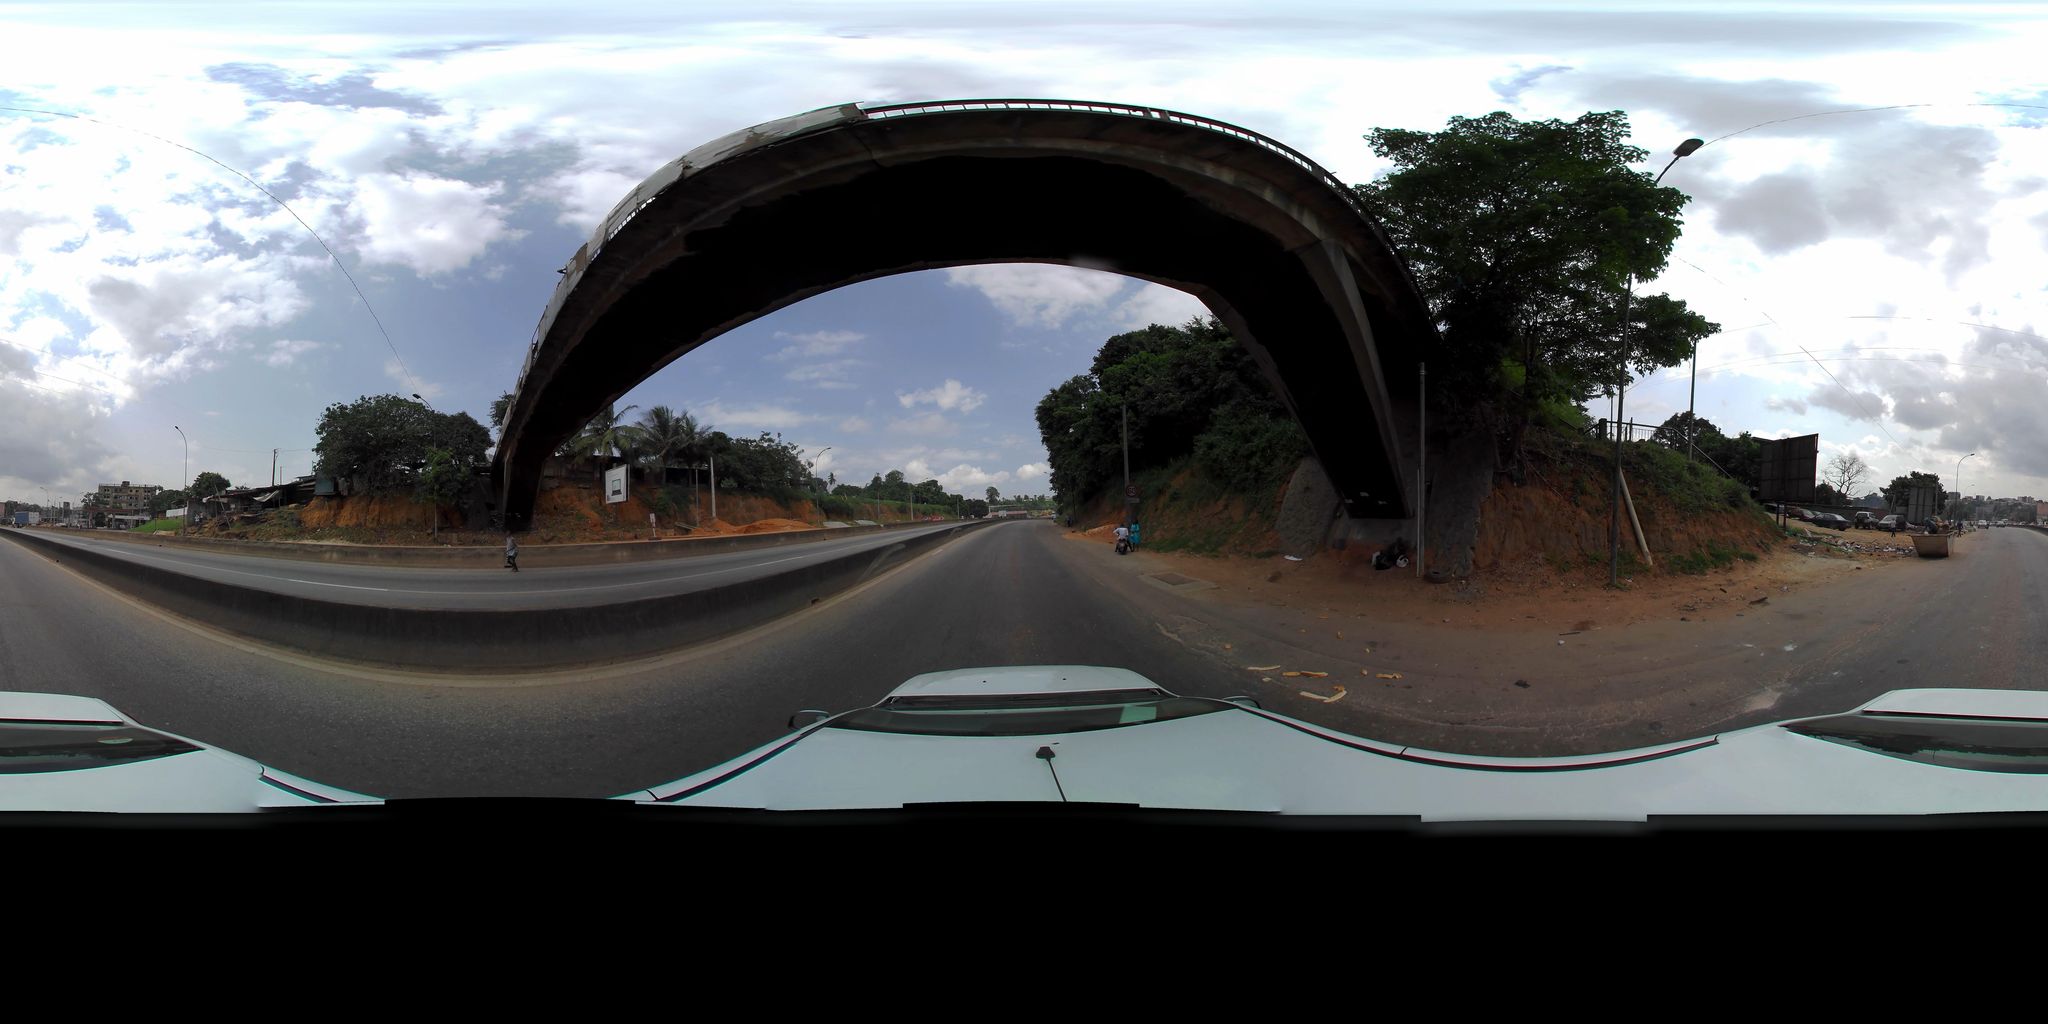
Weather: cloudy
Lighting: day
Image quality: slightly poor
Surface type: driving surface
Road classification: path, footway, steps
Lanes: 2.0
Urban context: urban centre
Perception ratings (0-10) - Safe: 1.75, Lively: 1.41, Beautiful: 4.58, Boring: 2.29, Depressing: 2.64, Wealthy: 1.84